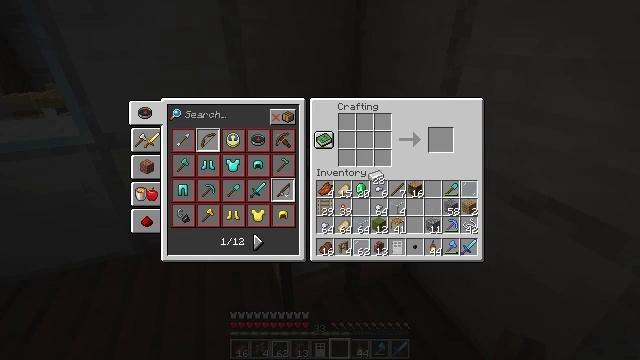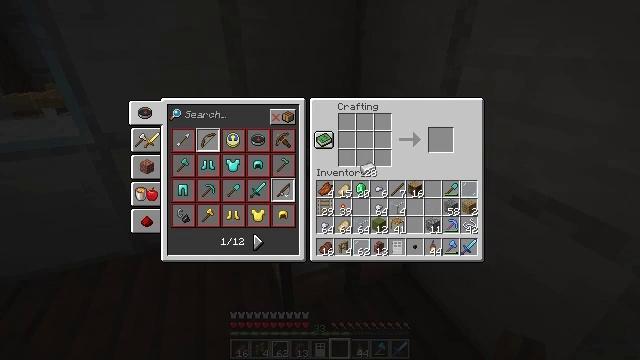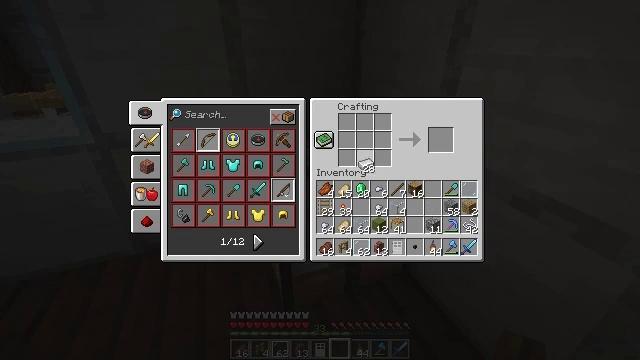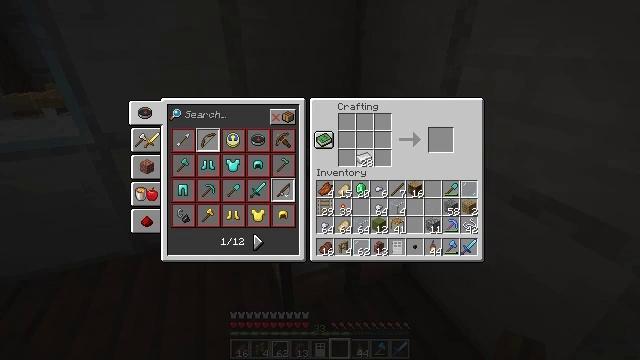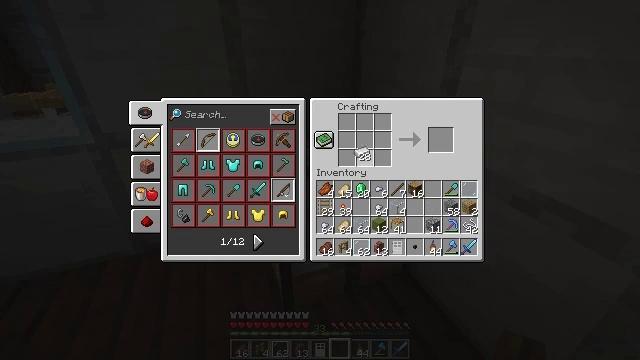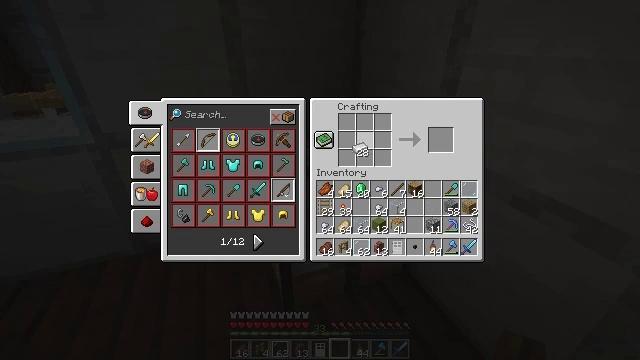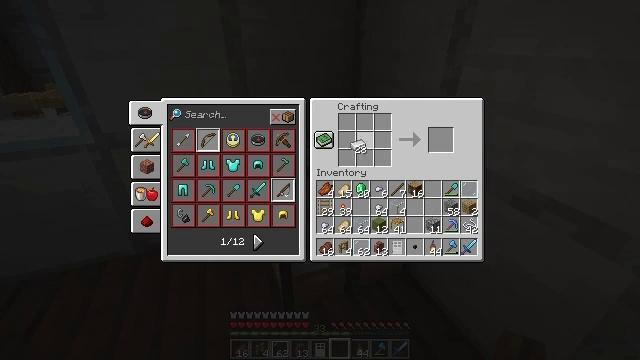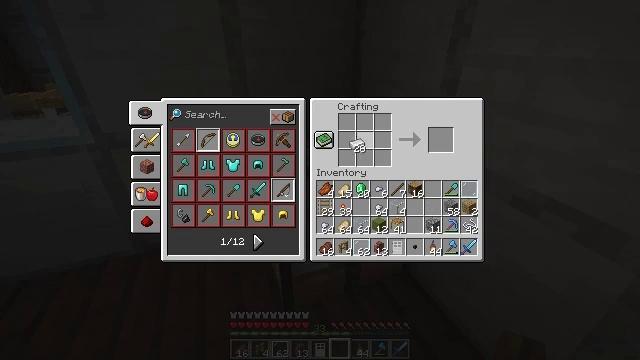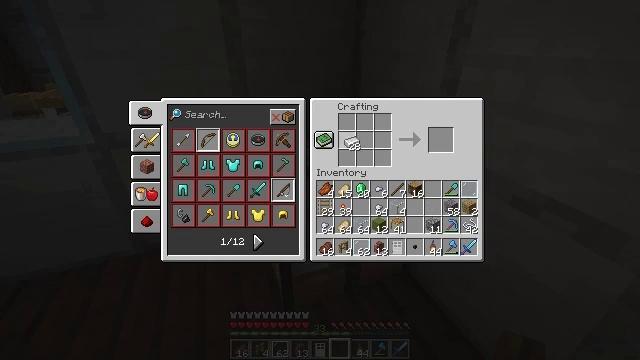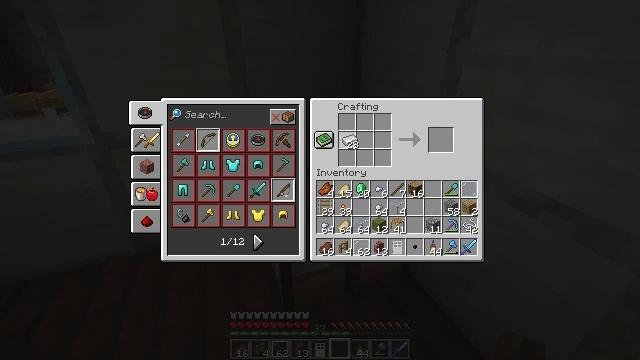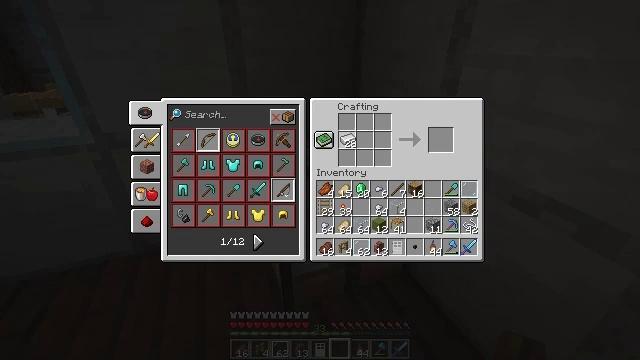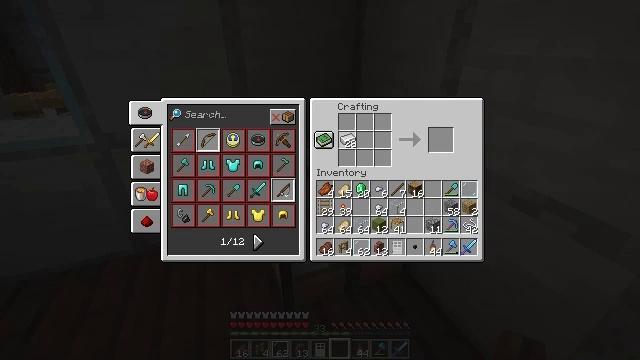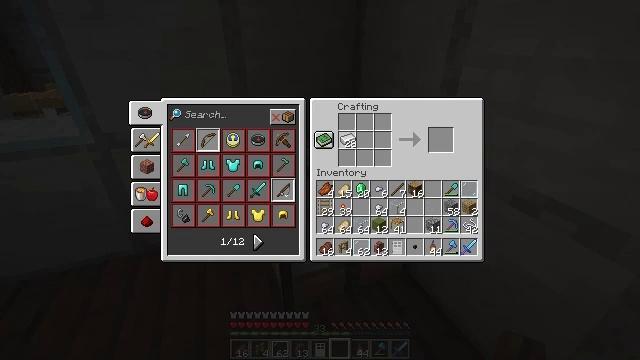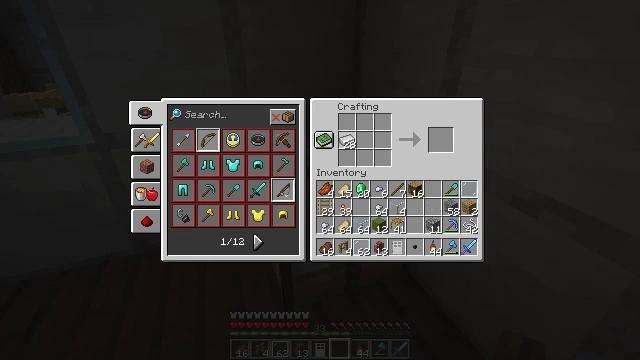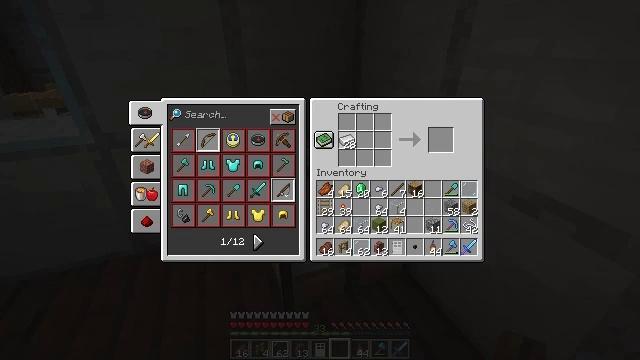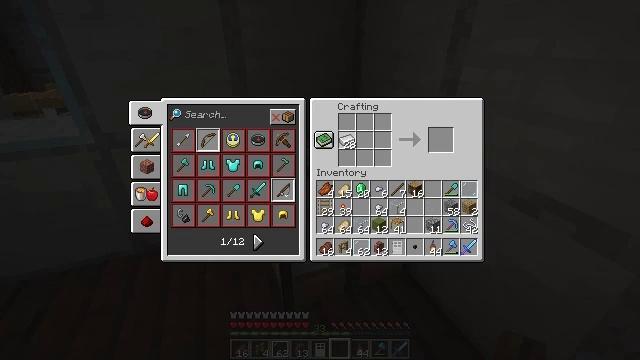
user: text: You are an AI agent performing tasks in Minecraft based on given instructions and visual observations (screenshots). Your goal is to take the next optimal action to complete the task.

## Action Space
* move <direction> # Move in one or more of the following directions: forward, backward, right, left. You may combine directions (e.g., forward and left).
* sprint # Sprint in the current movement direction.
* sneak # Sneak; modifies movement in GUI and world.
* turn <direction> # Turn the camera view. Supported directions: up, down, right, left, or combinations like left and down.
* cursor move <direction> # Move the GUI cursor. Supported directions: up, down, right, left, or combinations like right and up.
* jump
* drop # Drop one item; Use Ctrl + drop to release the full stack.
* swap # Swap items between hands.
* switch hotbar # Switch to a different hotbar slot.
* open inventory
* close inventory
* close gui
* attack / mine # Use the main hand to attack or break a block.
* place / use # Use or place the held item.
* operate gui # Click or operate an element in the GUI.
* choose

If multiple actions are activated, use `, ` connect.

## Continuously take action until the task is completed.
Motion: motion action
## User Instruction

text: Make a heavy weighted pressure plate using the crafting table.
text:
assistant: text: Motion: cursor move left and up
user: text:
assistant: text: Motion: no_op
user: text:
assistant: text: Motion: no_op
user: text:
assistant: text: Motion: no_op
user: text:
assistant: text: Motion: no_op
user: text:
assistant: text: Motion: no_op
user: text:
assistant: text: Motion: no_op
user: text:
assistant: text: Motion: no_op
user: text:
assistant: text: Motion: no_op
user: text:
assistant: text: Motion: no_op
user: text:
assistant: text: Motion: no_op
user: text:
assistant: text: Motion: no_op
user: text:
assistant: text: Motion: no_op
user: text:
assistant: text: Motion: no_op
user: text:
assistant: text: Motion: no_op
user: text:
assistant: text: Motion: no_op
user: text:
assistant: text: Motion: no_op
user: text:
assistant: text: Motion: no_op
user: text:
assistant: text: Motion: choose
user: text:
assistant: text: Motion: choose
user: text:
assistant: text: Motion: choose
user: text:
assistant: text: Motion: cursor move right, choose
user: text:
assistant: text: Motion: cursor move right, choose
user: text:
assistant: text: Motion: choose
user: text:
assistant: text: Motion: choose
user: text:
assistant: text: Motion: choose
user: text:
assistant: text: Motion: choose
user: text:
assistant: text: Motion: choose
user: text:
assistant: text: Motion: choose
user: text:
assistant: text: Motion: choose